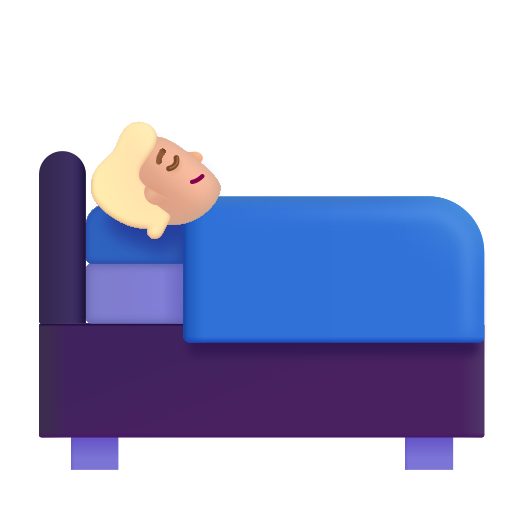
person in bed color  light